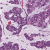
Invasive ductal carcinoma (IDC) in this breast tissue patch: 1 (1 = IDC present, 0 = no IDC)